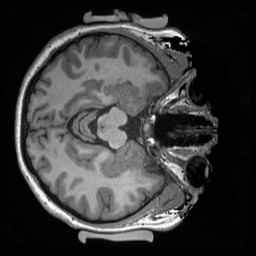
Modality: T1w
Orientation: axial